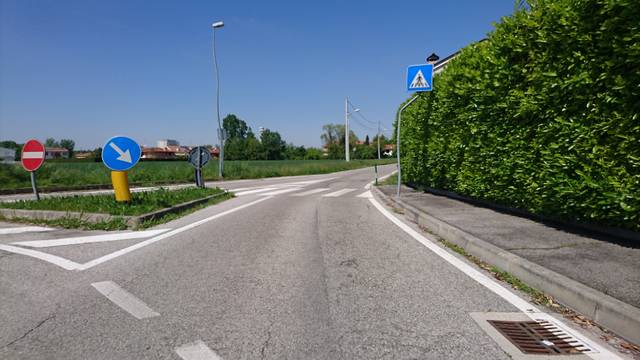
Region: Italy
Coordinates: 45.399, 11.908